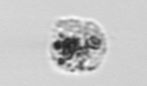
Label: Amoeba